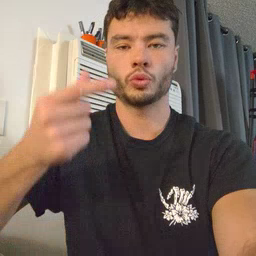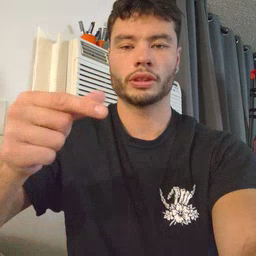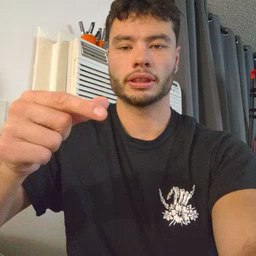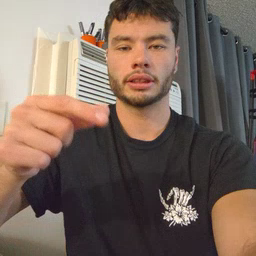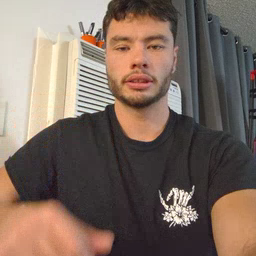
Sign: green